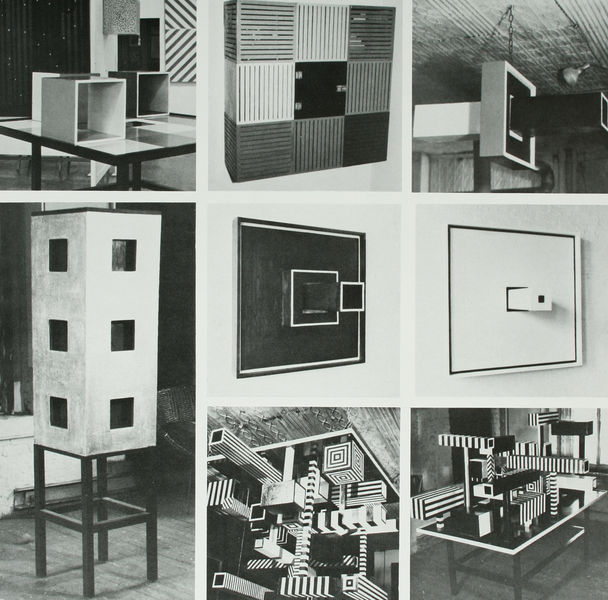
Titel: diverse Squares, Structures, Pieces
Künstler: Sol Lewitt
Schlagwörter: schatten, weiß, kubismus, grau, holz, lampen, licht, schwarz, tisch, wand, architektur, rahmen, feld, felder, boden, decke, relief, bilder, fotos, kisten, schachteln, modern, hocker, tafel, gestreift, streifen, gestell, plastik, abstraktion, collage, foto, fotografie, rechtecke, minimalismus, form, schraffur, schwarzweiß, tischplatte, würfel, kasten, ausstellung, quadrate, quader, ständer, museum, sol, geometrie, lewitt, quadrat, kuben, installation, acht, objekte, austellung, neun, kubus, zwischenräume, zehn, durchsicht, kästen, maschinen, tafeln, abschnitte, röhre, röhren, schlitze, strukturen, qubus, strahler, photographien, apparate, ferngläser, formeng, installationen, laternamagica, tresore, russische moderne